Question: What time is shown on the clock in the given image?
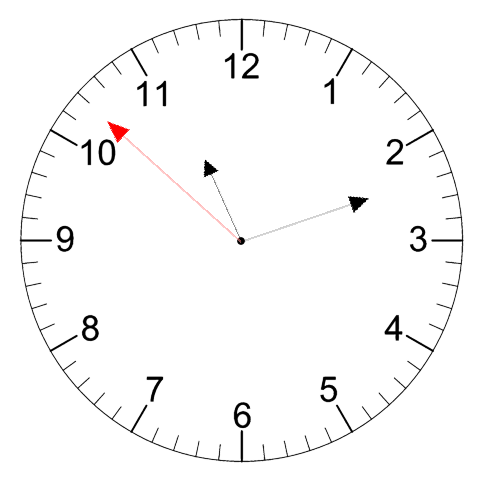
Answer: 11:11:52